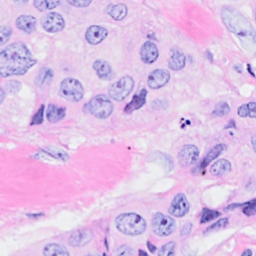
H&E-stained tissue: Breast